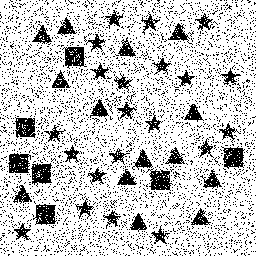
Squares: 7
Triangles: 14
Stars: 21
Total shapes: 42